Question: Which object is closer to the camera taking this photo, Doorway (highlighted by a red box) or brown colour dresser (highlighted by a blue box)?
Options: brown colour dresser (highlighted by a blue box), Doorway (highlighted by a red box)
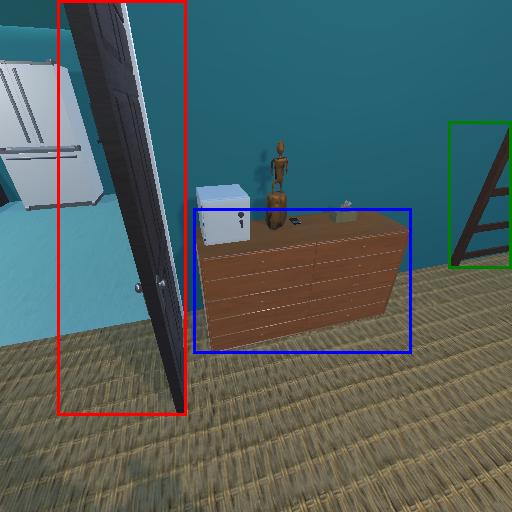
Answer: brown colour dresser (highlighted by a blue box)